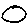
Label: circle